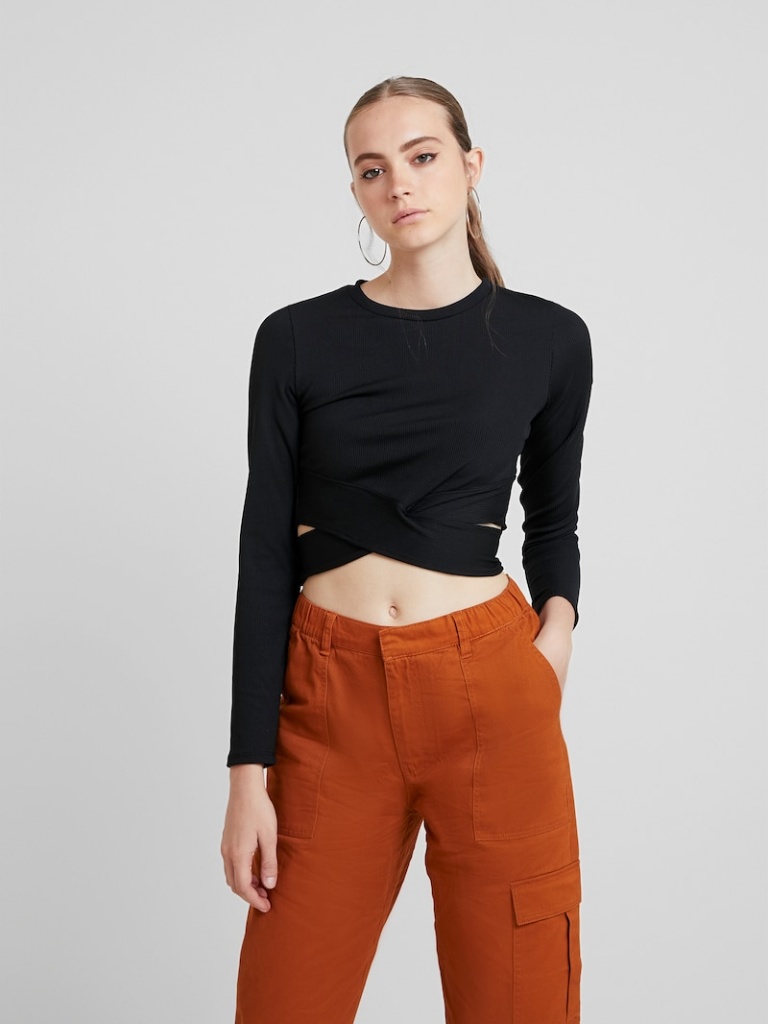
knit tight a long-sleeved with the sleeves down cropped length Untucked crew sweater